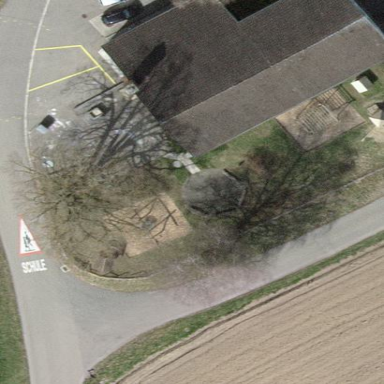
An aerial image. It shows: School building.